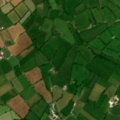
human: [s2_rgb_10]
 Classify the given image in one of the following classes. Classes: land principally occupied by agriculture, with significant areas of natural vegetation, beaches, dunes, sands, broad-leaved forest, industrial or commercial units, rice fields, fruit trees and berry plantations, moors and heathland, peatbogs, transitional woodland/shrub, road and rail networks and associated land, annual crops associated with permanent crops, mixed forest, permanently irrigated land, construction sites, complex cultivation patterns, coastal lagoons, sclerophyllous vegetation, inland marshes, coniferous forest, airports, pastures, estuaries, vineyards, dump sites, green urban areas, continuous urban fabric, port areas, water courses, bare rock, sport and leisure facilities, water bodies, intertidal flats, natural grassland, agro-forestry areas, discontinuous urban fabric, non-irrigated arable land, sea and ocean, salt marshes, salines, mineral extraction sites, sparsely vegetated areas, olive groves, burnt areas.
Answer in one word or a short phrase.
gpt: pastures